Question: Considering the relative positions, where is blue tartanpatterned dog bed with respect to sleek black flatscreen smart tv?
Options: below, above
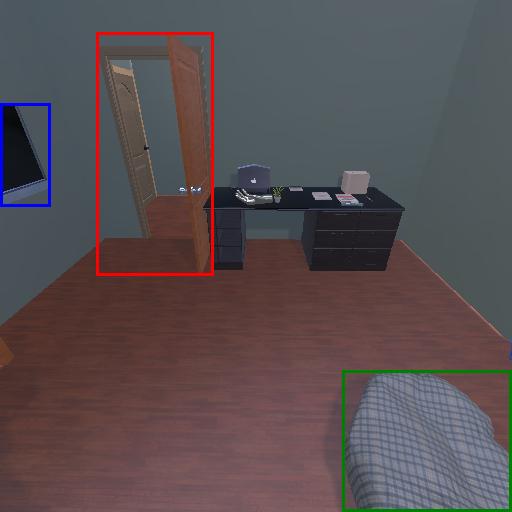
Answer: below